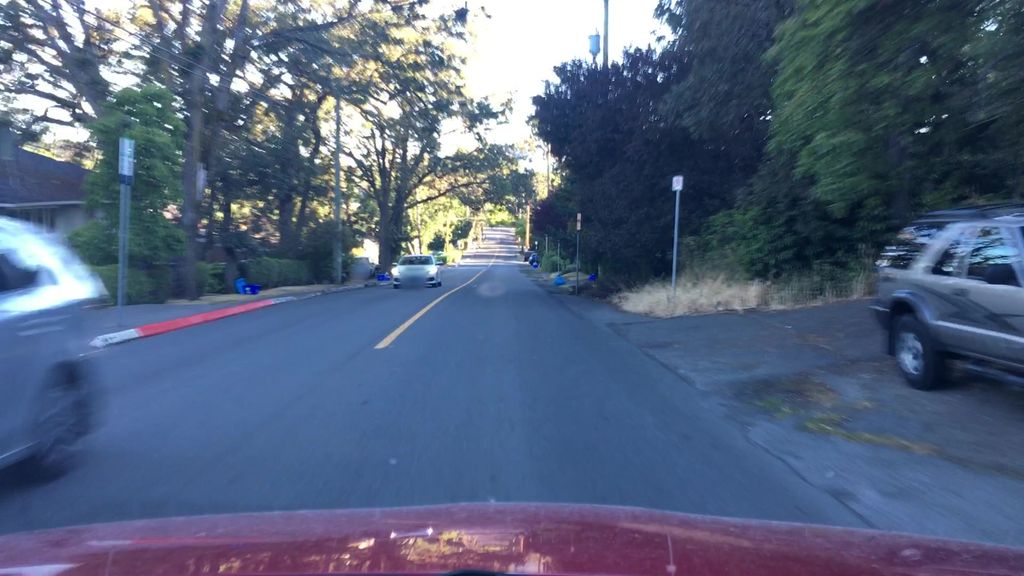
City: victoria